Question: I have a svg icon and a span element side by side. When the text overflows inside the span element, the svg also comes down along with it. I don't want it to happen.
Here is a  of what I'm doing.
As you can see, the arrow icon is proper in Section 1 but in Section 2, it comes down with the text.
Here is the HTML code -
'''
.rightContent {
border: 2px solid green;
height: 100vh;
overflow-y: scroll;
}
.sectionHeading {
background: #f7f9fa;
text-align: left;
font-family: sf pro display, -apple-system, BlinkMacSystemFont, Roboto, segoe ui, Helvetica, Arial, sans-serif, apple color emoji, segoe ui emoji, segoe ui symbol;
font-weight: 700;
line-height: 1.2;
letter-spacing: -.02rem;
font-size: 1rem;
padding-top: .75rem;
padding-bottom: 1.05rem;
}
.sectionHeading p {
padding: 0;
margin: 0;
}
.sectionHeading svg {
float: right;
}
.sectionHeading small {
font-size: 0.75rem;
font-weight: 500;
}
'''
'''
<div class="rightContent col col-lg-3 col-md-3 sol-sm-3" style="border: 2px solid green;">
<!-- Section 1: Introduction -->
<div class="row">
<div class="card">
<div class="sectionHeading">
<span>Section 1: Introduction</span>
<svg xmlns="http://www.w3.org/2000/svg" width="16" height="16" fill="currentColor" class="bi bi-caret-down" viewBox="0 0 16 16">
<path d="M3.204 5h9.592L8 10.481 3.204 5zm-.753.659 4.796 5.48a1 1 0 0 0 1.506 0l4.796-5.48c.566-.647.106-1.659-.753-1.659H3.204a1 1 0 0 0-.753 1.659z"/>
</svg>
<p></p>
<small>14 / 14 | 1hr 5min</small>
</div>
</div>
</div>
<!-- Section 2: Experience -->
<div class="row">
<div class="card">
<div class="sectionHeading">
<span>Section 2: Experiences In The Corporate World</span>
<svg xmlns="http://www.w3.org/2000/svg" width="16" height="16" fill="currentColor" class="bi bi-caret-down" viewBox="0 0 16 16">
<path d="M3.204 5h9.592L8 10.481 3.204 5zm-.753.659 4.796 5.48a1 1 0 0 0 1.506 0l4.796-5.48c.566-.647.106-1.659-.753-1.659H3.204a1 1 0 0 0-.753 1.659z"/>
</svg>
<p></p>
<small>19 / 19 | 2hr 15min</small>
</div>
</div>
</div>
'''
Most of the questions already present deal with aligning icons with text, but as I mentioned earlier, I want to align icons with span element and keep it fixed there, instead of aligning it with text.
Please feel free to share your inputs. I'll be grateful to learn from others since I'm still learning CSS. Thank you.
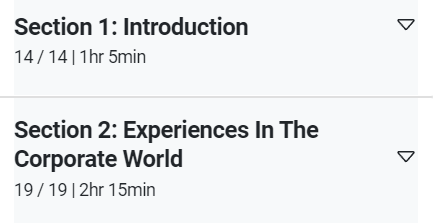
Answer: In your case the best choice is using positions,using your .sectionHeading or.card as the relative element.
Try it:
'''
.sectionHeading { /* you can also use your div .card */
position: relative;
}
svg { /* here you can also use a class name */
position: absolute;
top: 0;
right: 0;
}
'''
Be in mind that maybe you will need to add a padding to your relative element, otherwise your svg will be leaning the border.